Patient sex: M
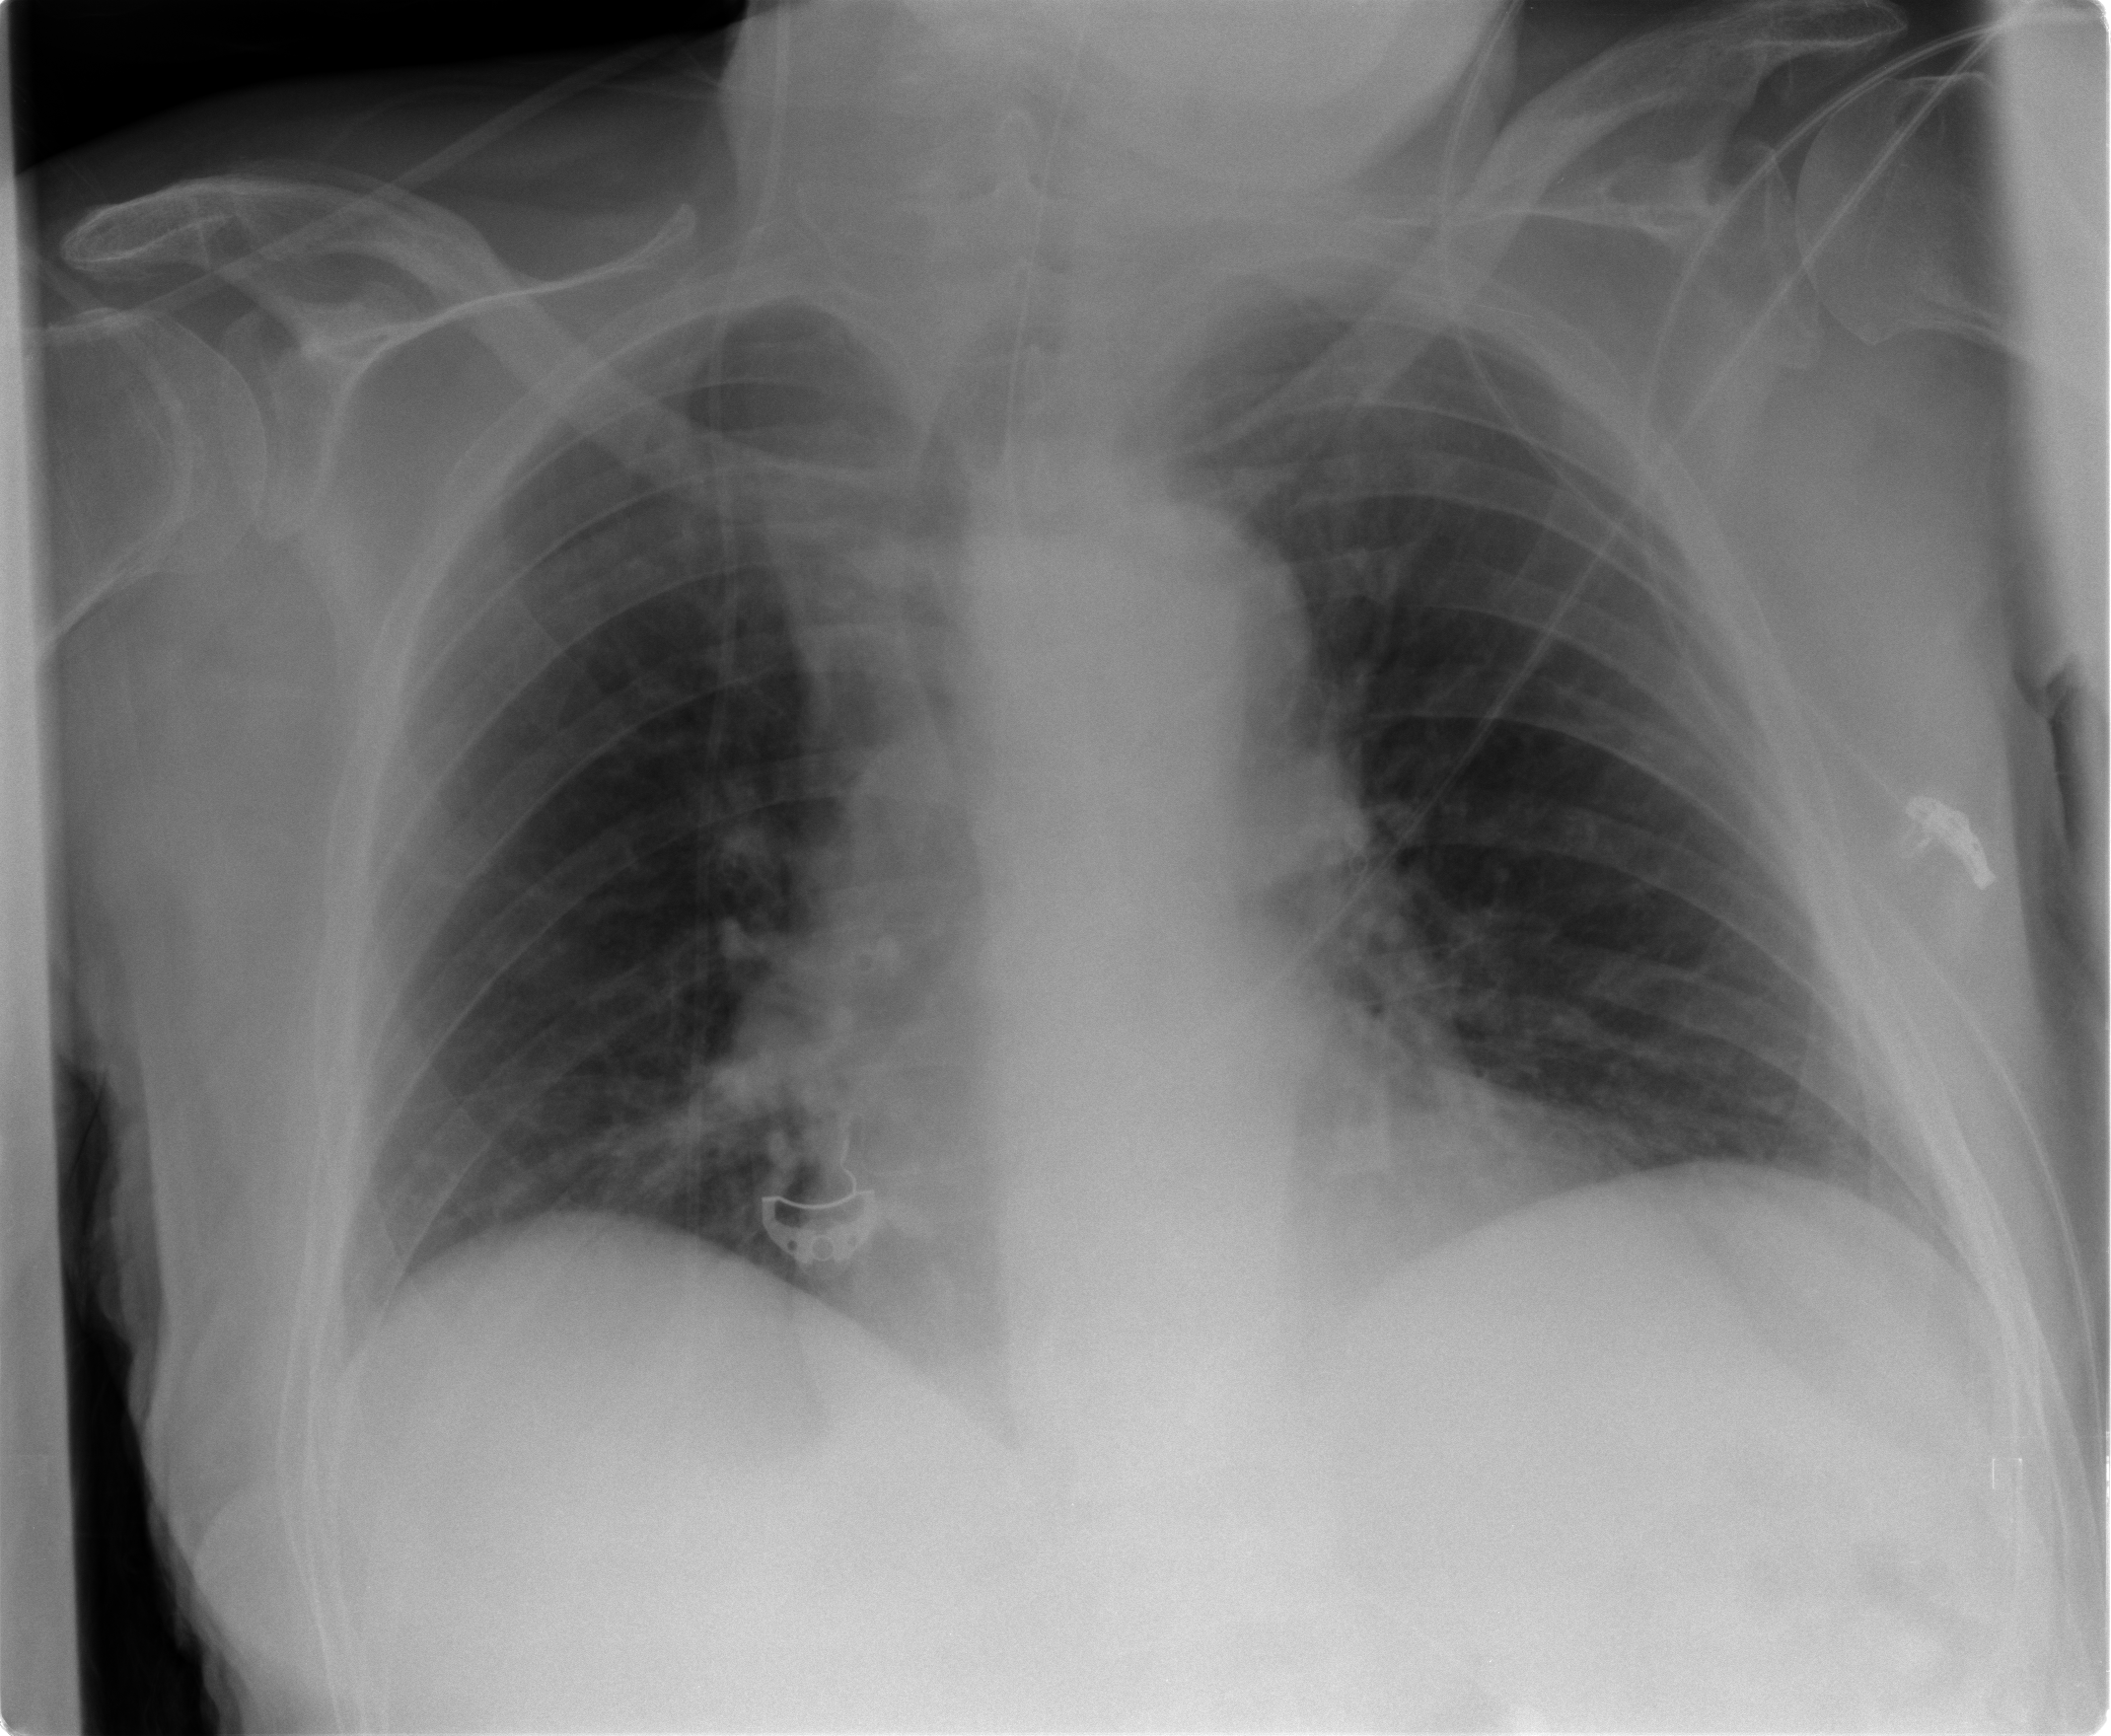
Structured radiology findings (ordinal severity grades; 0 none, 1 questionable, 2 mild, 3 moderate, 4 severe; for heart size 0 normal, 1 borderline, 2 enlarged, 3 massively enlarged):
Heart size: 1
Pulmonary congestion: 2
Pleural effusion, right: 0
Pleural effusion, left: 0
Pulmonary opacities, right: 0
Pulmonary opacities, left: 0
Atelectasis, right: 2
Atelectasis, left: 0